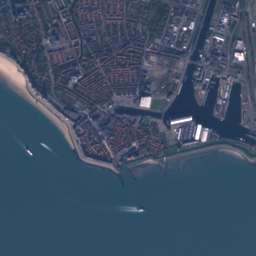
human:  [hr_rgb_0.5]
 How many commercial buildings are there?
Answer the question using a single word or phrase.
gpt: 967

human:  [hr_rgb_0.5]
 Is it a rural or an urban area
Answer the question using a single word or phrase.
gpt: urban

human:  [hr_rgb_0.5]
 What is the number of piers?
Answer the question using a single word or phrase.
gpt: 9

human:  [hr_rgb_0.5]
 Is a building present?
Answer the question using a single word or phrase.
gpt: yes

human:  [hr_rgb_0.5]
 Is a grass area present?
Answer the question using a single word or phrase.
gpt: yes

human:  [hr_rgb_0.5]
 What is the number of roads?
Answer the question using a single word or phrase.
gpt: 1411

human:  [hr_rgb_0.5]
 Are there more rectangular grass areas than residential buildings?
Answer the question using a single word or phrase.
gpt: no

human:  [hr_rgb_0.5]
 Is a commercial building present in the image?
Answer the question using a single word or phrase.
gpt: yes

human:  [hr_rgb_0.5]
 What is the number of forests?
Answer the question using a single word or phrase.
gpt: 40

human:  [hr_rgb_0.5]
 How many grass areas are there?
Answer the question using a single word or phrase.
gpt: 884

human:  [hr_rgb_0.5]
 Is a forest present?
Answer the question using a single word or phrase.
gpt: yes

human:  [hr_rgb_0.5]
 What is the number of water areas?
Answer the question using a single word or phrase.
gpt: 19

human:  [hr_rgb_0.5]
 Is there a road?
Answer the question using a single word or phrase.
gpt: yes

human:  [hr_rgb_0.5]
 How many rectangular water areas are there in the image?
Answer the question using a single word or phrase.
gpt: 3

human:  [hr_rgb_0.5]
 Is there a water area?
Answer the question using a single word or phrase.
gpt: yes

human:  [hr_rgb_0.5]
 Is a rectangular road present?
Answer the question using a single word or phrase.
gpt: no

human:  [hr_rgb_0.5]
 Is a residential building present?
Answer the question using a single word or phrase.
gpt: yes

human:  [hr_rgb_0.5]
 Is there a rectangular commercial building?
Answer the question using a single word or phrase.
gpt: yes

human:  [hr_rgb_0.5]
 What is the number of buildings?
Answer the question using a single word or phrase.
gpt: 8628

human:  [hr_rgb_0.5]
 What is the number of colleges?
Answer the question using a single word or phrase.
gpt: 2

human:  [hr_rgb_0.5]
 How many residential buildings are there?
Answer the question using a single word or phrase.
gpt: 7756

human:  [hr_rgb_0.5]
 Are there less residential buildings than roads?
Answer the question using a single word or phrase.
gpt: no

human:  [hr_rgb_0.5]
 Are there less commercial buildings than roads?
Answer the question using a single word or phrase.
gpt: yes

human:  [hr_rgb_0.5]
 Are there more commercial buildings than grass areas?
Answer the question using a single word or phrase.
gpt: yes

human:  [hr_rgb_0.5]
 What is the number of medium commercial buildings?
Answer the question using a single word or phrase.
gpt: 27

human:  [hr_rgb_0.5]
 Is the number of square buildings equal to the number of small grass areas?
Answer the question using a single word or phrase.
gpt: no

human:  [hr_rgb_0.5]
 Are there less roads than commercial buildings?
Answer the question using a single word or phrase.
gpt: no

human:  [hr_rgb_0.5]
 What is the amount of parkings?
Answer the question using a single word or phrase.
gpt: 32

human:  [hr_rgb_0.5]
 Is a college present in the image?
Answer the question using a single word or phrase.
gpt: yes

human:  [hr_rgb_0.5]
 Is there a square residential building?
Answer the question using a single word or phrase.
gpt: yes

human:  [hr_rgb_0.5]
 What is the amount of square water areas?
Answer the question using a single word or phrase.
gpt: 0

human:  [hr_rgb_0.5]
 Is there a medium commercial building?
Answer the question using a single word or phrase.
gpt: yes

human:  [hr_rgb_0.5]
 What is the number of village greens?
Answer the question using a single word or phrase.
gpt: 21

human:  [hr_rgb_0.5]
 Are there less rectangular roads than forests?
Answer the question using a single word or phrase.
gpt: yes

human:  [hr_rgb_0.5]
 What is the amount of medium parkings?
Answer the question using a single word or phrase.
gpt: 14

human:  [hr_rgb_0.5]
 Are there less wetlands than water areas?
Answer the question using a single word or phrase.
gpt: yes

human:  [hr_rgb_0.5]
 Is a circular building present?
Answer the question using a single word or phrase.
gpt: yes

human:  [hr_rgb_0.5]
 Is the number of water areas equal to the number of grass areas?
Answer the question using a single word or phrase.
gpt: no

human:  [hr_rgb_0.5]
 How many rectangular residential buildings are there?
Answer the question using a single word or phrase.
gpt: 5667

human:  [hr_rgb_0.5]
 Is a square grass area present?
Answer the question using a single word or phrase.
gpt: no

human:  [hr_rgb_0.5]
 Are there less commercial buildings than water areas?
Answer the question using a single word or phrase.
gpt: no

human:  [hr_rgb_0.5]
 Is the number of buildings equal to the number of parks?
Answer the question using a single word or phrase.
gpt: no

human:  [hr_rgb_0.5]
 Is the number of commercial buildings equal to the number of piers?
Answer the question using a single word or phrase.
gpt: no

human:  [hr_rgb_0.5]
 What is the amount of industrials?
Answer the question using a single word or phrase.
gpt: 2

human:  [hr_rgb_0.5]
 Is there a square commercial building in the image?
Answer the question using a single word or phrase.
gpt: no

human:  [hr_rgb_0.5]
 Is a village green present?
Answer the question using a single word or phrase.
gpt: yes

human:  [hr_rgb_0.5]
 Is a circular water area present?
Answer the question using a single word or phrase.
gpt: no

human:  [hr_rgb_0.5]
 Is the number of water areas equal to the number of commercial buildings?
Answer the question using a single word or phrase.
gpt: no

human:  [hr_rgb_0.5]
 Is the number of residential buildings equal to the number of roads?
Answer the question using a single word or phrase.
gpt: no

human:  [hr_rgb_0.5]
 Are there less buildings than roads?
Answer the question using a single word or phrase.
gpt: no

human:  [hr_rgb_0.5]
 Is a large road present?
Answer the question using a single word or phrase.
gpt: no

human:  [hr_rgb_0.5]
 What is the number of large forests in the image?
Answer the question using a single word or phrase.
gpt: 6

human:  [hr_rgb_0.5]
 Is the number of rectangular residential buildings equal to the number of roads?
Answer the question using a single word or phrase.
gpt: no

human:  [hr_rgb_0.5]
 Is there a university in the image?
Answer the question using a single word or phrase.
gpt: yes

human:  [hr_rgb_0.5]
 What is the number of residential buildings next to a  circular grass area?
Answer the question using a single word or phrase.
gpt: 0

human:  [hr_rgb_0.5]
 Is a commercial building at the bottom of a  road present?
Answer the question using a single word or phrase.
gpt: yes

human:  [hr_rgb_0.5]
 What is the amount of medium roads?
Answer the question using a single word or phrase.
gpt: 0

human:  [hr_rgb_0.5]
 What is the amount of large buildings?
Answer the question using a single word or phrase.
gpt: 16

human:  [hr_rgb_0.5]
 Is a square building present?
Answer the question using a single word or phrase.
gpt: yes

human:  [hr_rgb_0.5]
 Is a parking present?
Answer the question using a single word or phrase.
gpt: yes

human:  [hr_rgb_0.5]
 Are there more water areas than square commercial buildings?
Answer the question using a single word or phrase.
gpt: yes

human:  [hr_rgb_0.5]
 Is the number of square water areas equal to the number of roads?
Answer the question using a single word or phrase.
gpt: no

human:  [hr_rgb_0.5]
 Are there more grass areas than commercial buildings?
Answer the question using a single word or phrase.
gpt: no

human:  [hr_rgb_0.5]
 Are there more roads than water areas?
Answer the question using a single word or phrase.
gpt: yes